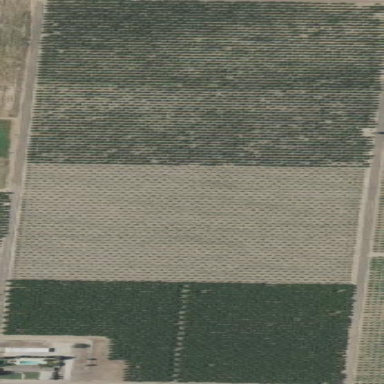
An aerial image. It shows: Orchard with nectarine trees.